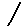
Label: line